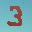
Label: 3